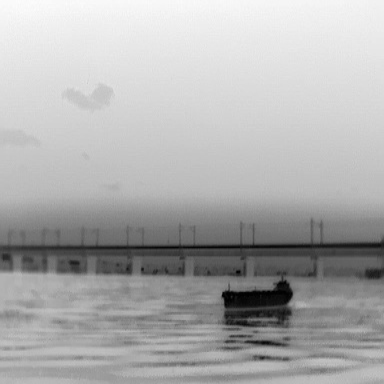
There is a liner in the infrared image.